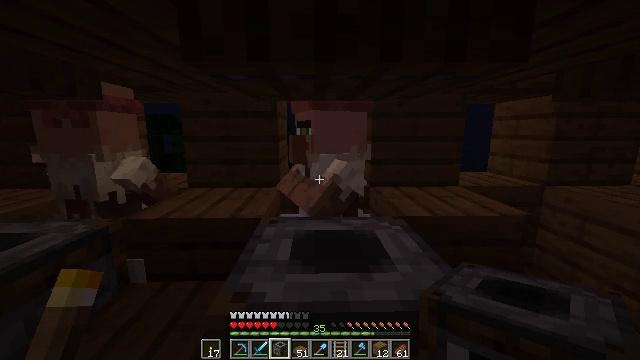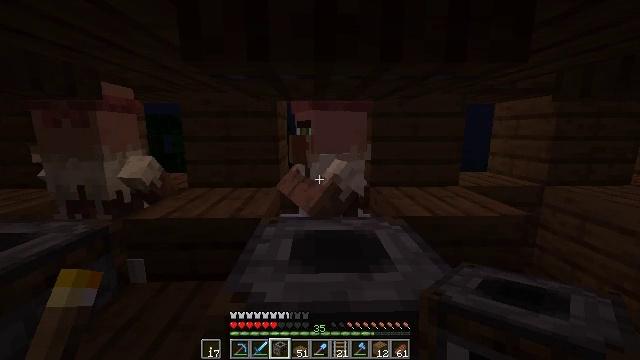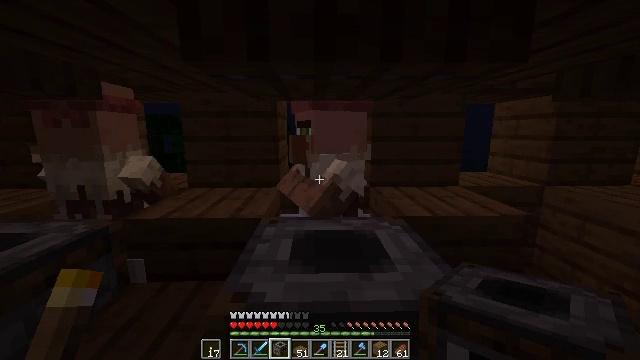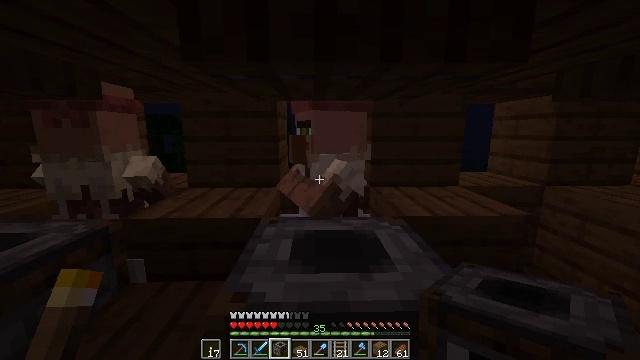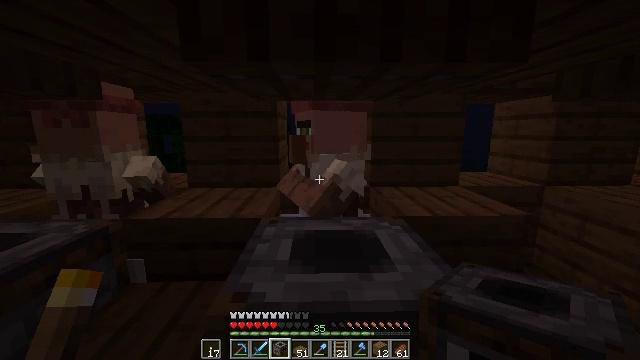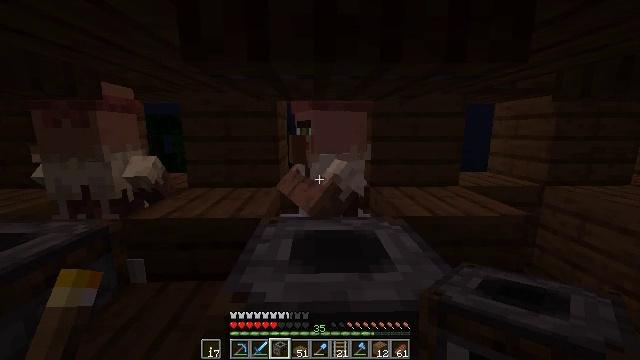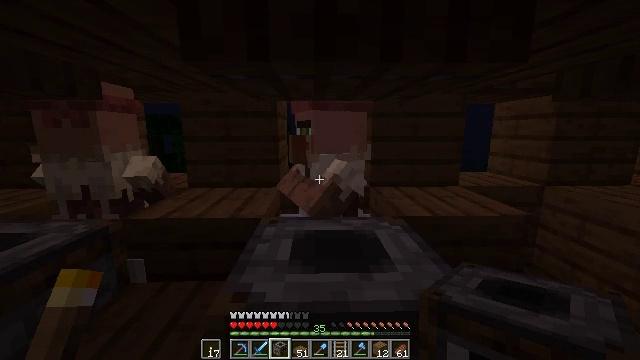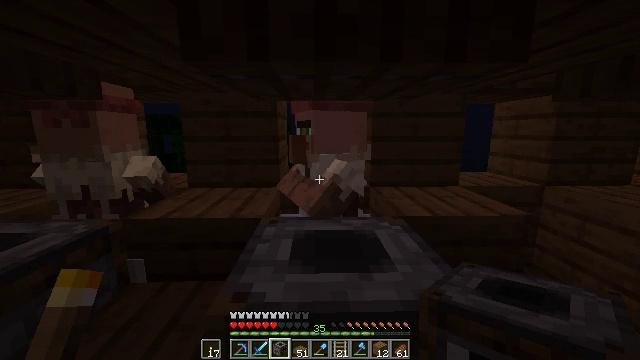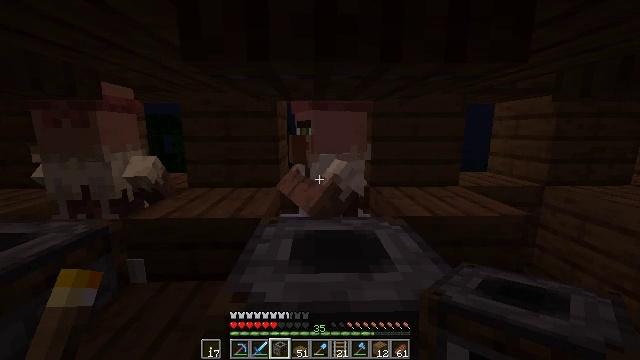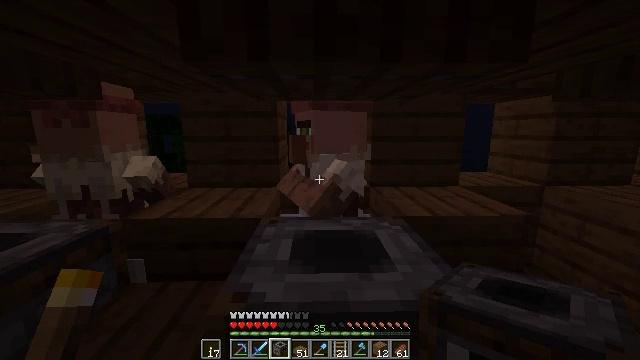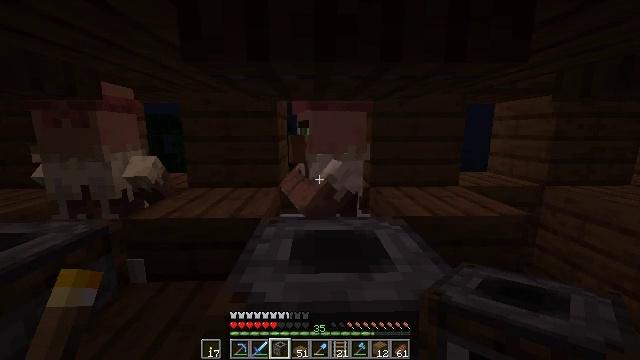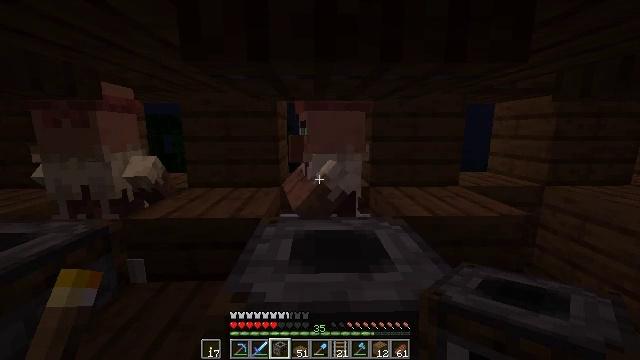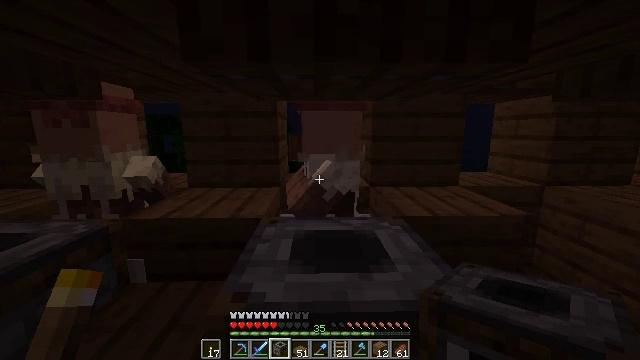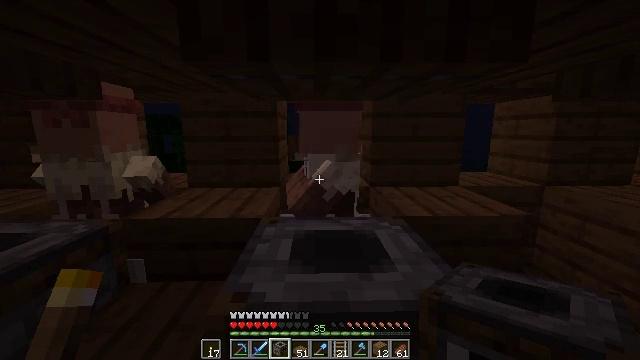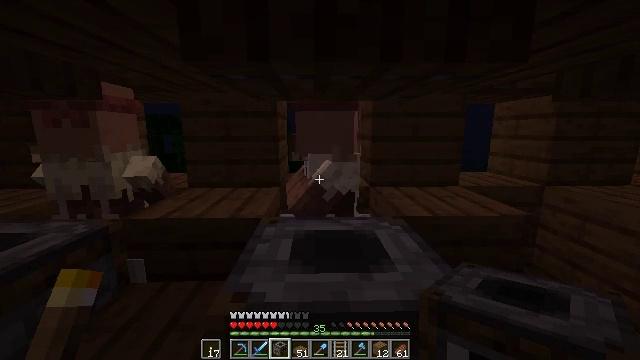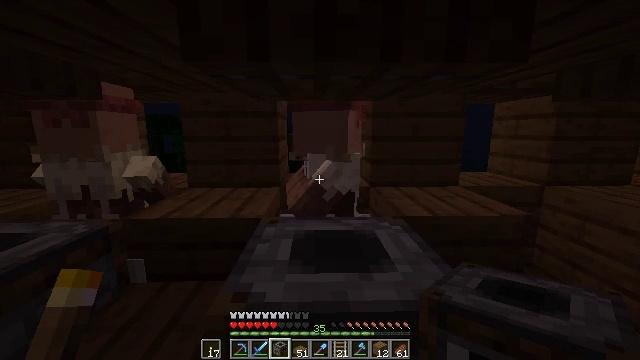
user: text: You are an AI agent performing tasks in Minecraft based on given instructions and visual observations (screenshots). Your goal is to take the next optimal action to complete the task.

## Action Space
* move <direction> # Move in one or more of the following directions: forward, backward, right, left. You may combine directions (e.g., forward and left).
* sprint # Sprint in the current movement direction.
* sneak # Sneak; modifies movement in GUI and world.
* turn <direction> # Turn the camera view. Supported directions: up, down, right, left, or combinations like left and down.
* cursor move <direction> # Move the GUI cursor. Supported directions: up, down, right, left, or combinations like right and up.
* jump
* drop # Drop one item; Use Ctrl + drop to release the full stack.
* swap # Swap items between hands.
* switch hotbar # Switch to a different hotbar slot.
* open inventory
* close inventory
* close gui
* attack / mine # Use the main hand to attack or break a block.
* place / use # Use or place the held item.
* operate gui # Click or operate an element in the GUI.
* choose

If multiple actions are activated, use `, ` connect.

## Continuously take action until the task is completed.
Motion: motion action
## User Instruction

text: Break the smoker to collect it.
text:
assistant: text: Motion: no_op
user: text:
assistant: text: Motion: no_op
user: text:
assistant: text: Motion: no_op
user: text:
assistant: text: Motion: no_op
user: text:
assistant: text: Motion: no_op
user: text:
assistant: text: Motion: no_op
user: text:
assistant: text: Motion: no_op
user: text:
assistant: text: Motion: no_op
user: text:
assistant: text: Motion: no_op
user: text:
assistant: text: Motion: no_op
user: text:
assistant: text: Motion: no_op
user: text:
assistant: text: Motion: no_op
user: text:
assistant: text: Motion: no_op
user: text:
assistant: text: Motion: no_op
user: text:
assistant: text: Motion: no_op
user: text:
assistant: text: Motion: no_op
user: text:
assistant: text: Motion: no_op
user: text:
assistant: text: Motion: no_op
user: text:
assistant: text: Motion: no_op
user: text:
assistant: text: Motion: no_op
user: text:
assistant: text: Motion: no_op
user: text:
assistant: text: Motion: no_op
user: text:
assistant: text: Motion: no_op
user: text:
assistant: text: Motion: no_op
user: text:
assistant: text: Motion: no_op
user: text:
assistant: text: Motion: no_op
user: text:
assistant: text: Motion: no_op
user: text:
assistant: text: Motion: no_op
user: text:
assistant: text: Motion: no_op
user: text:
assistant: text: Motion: no_op